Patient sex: F
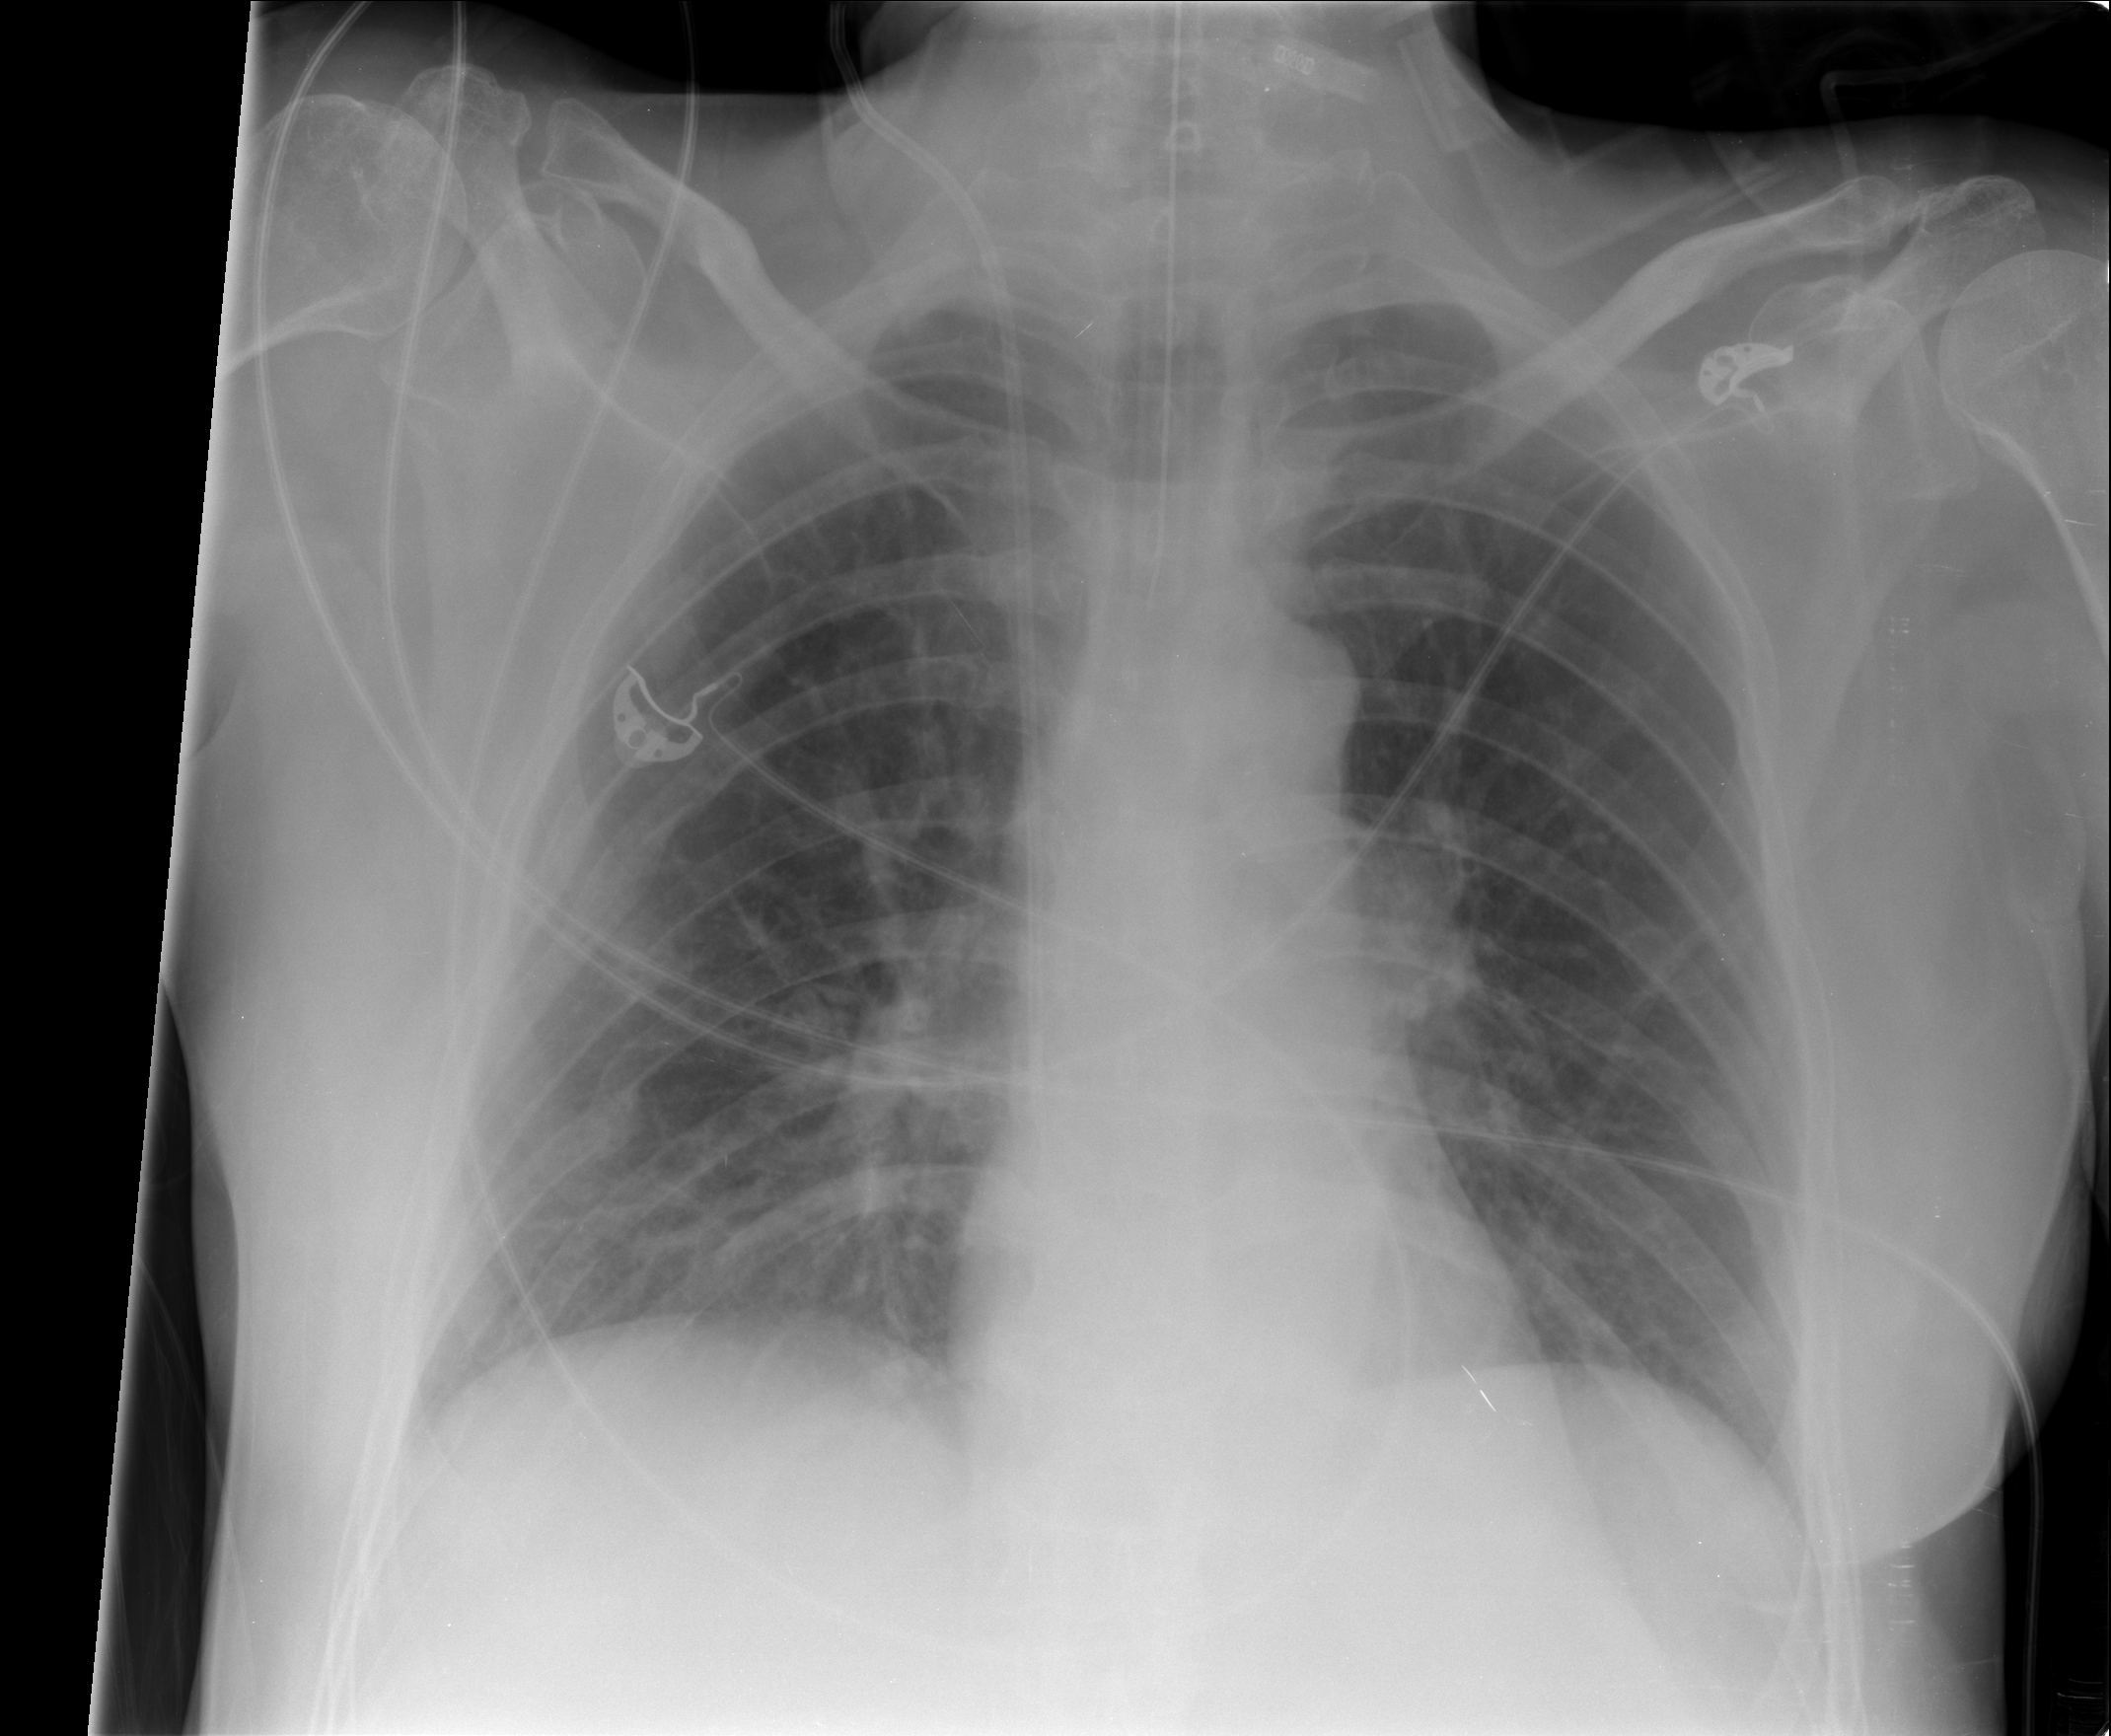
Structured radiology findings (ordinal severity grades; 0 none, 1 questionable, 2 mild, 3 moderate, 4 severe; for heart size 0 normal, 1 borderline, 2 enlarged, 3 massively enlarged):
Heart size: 0
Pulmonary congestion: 0
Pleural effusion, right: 0
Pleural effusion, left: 0
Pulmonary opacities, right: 1
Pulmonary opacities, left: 0
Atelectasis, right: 2
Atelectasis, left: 0